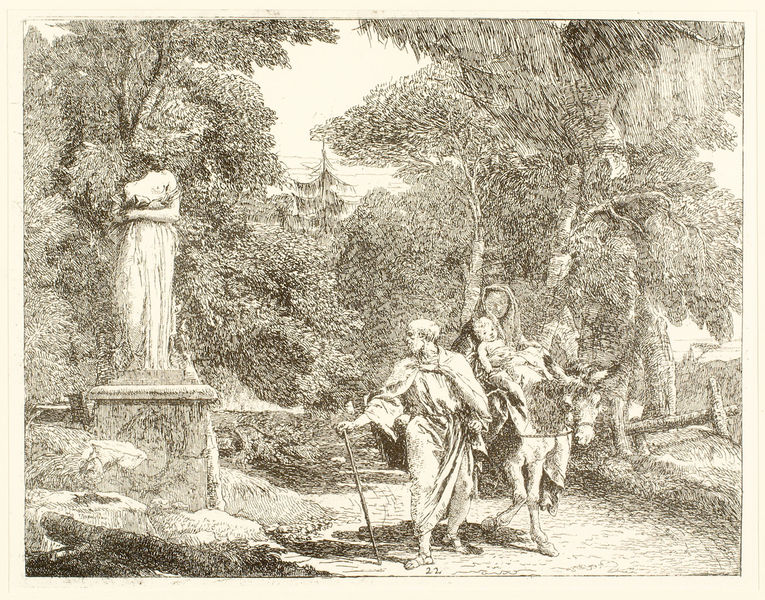
Titel: Die Flucht nach Ägypten
Künstler: Domenico Giovanni Tiepolo
Institution: Berlin, Kupferstichkabinett
Schlagwörter: felsen, himmel, mann, rubens, bäume, frau, zeichnung, weg, bibel, rembrandt, sockel, holland, niederlande, familie, kind, wald, esel, garten, skulptur, statue, deutschland, reiten, spanien, ruhe, italien, stab, flucht, kreuz, druck, stich, tanne, jesus, reise, dürer, wanderstab, maria, kupferstich, auszug, kopflos, wanderung, josef, joseph, ägypten, heilige familie, ruhe auf der flucht, kinf, maia